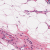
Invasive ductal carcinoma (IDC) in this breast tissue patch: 1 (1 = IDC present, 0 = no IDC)